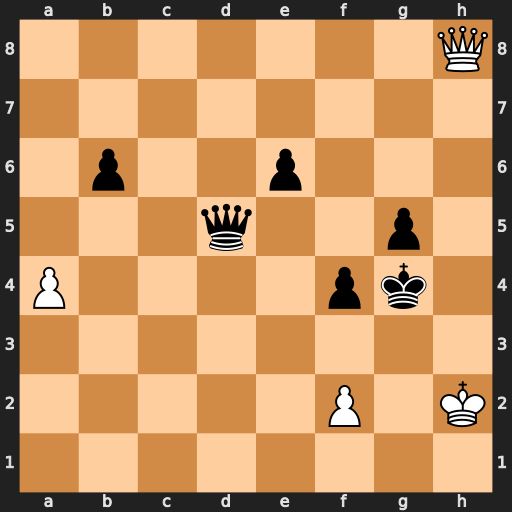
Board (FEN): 7Q/8/1p2p3/3q2p1/P4pk1/8/5P1K/8
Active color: w
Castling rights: -
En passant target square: -
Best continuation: Qh3#